Question: '''
SELECT UT_10, LT_10, ACT_10, LT_10 - ACT_10, UT_10 - ACT_10
FROM distributor
WHERE (
LT_10 - ACT_10 <>1
OR LT_10 - ACT_10 <>2
)
AND ACT_10 <>10
AND
(
UT_10 - ACT_10 =1
OR UT_10 - ACT_10 =2
)
AND ACT_10 <>10
'''
I wrote this query in mysql. I don't want 1 or 2 result but 1 is display in result please help me.
or condition is not working with mysql query.
you can see here result: <URL>

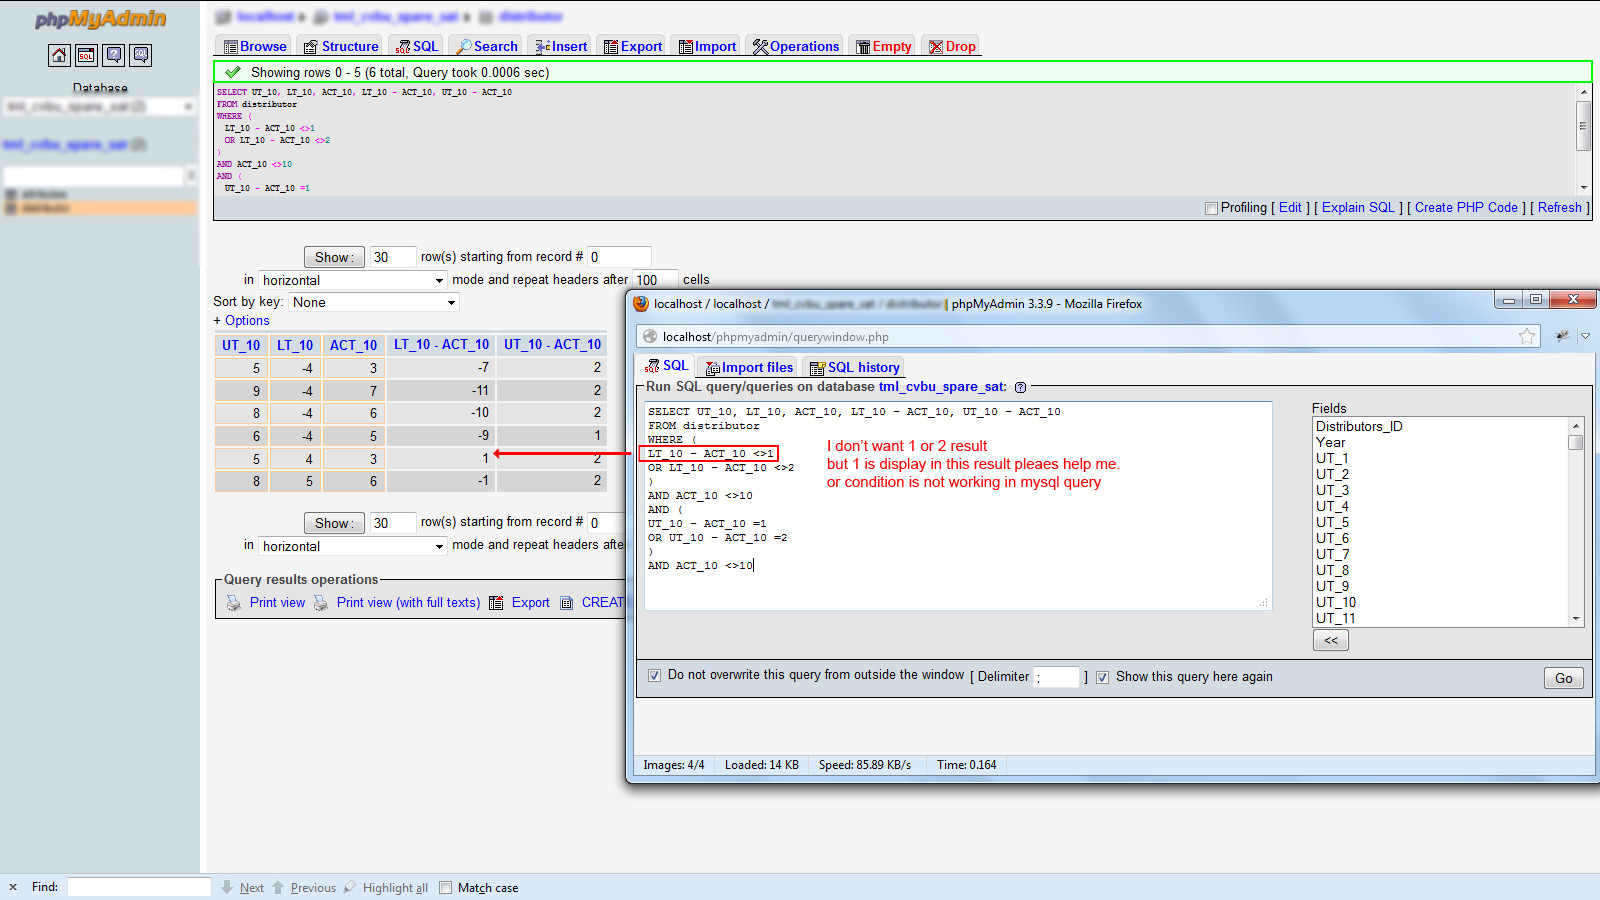
Answer: Replace
'''
LT_10 - ACT_10 <>1
OR LT_10 - ACT_10 <>2
'''
With
'''
LT_10 - ACT_10 NOT IN (1,2)
'''
Results where 'LT_10 - ACT_10' equals '1' are returned by your original query because you used 'OR', if you only wanted results where it is not equal to either you should have used 'AND'. This can be shortened using 'NOT IN' as shown in my example above.
Your original condition serves no purpose as 'LT_10 - ACT_10' can only take one value - it will never be equal to '1' and '2' (which is what would be needed for both parts of the original 'OR' condition to evaluate to 'false')